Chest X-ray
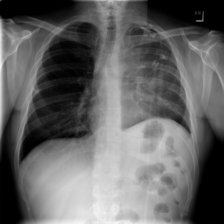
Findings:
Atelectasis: positive
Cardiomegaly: negative
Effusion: negative
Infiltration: negative
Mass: negative
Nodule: negative
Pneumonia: negative
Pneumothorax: negative
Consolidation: positive
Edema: negative
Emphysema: negative
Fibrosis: negative
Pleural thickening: negative
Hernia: negative